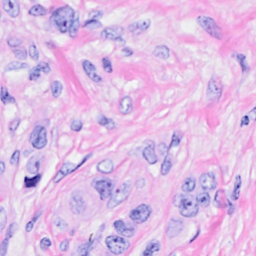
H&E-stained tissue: Breast